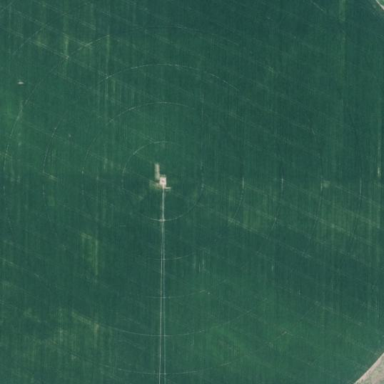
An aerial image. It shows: Farmland with pivot irrigation system.